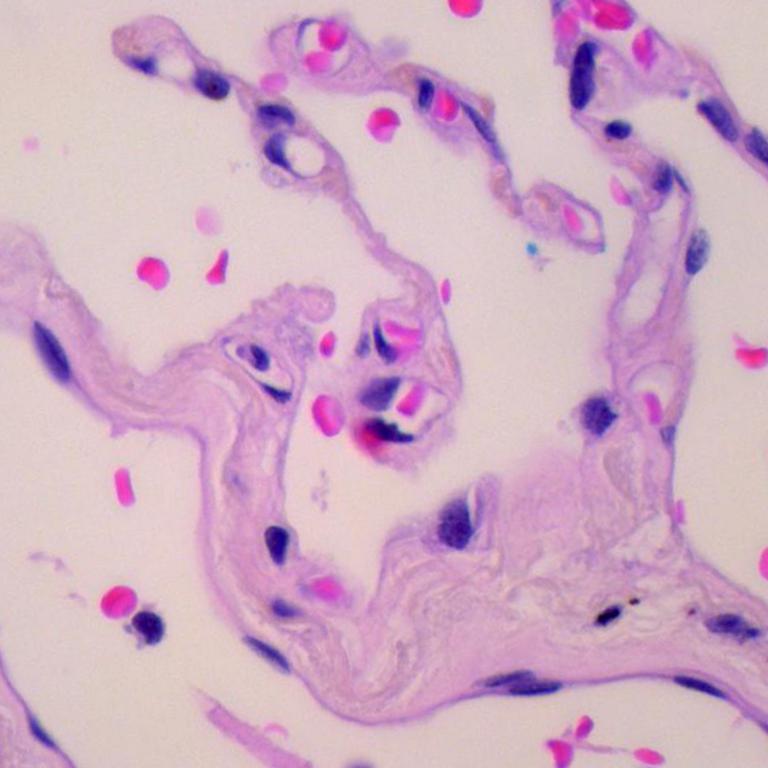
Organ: lung
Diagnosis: benign